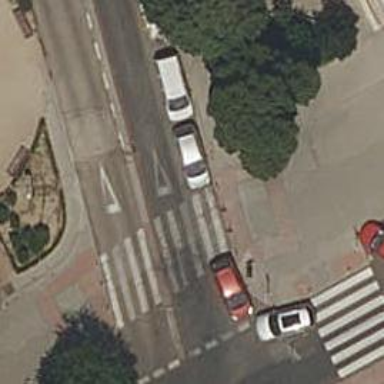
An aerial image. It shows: Uncontrolled road crossing.